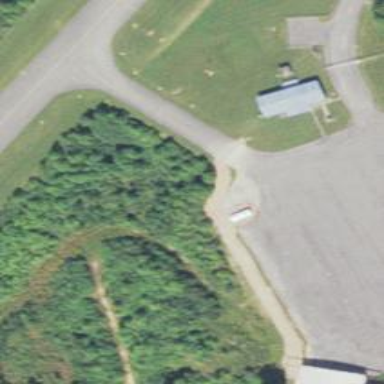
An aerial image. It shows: Image of taxiway at airport.